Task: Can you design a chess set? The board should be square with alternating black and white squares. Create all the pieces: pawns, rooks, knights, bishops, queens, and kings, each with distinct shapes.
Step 3507:
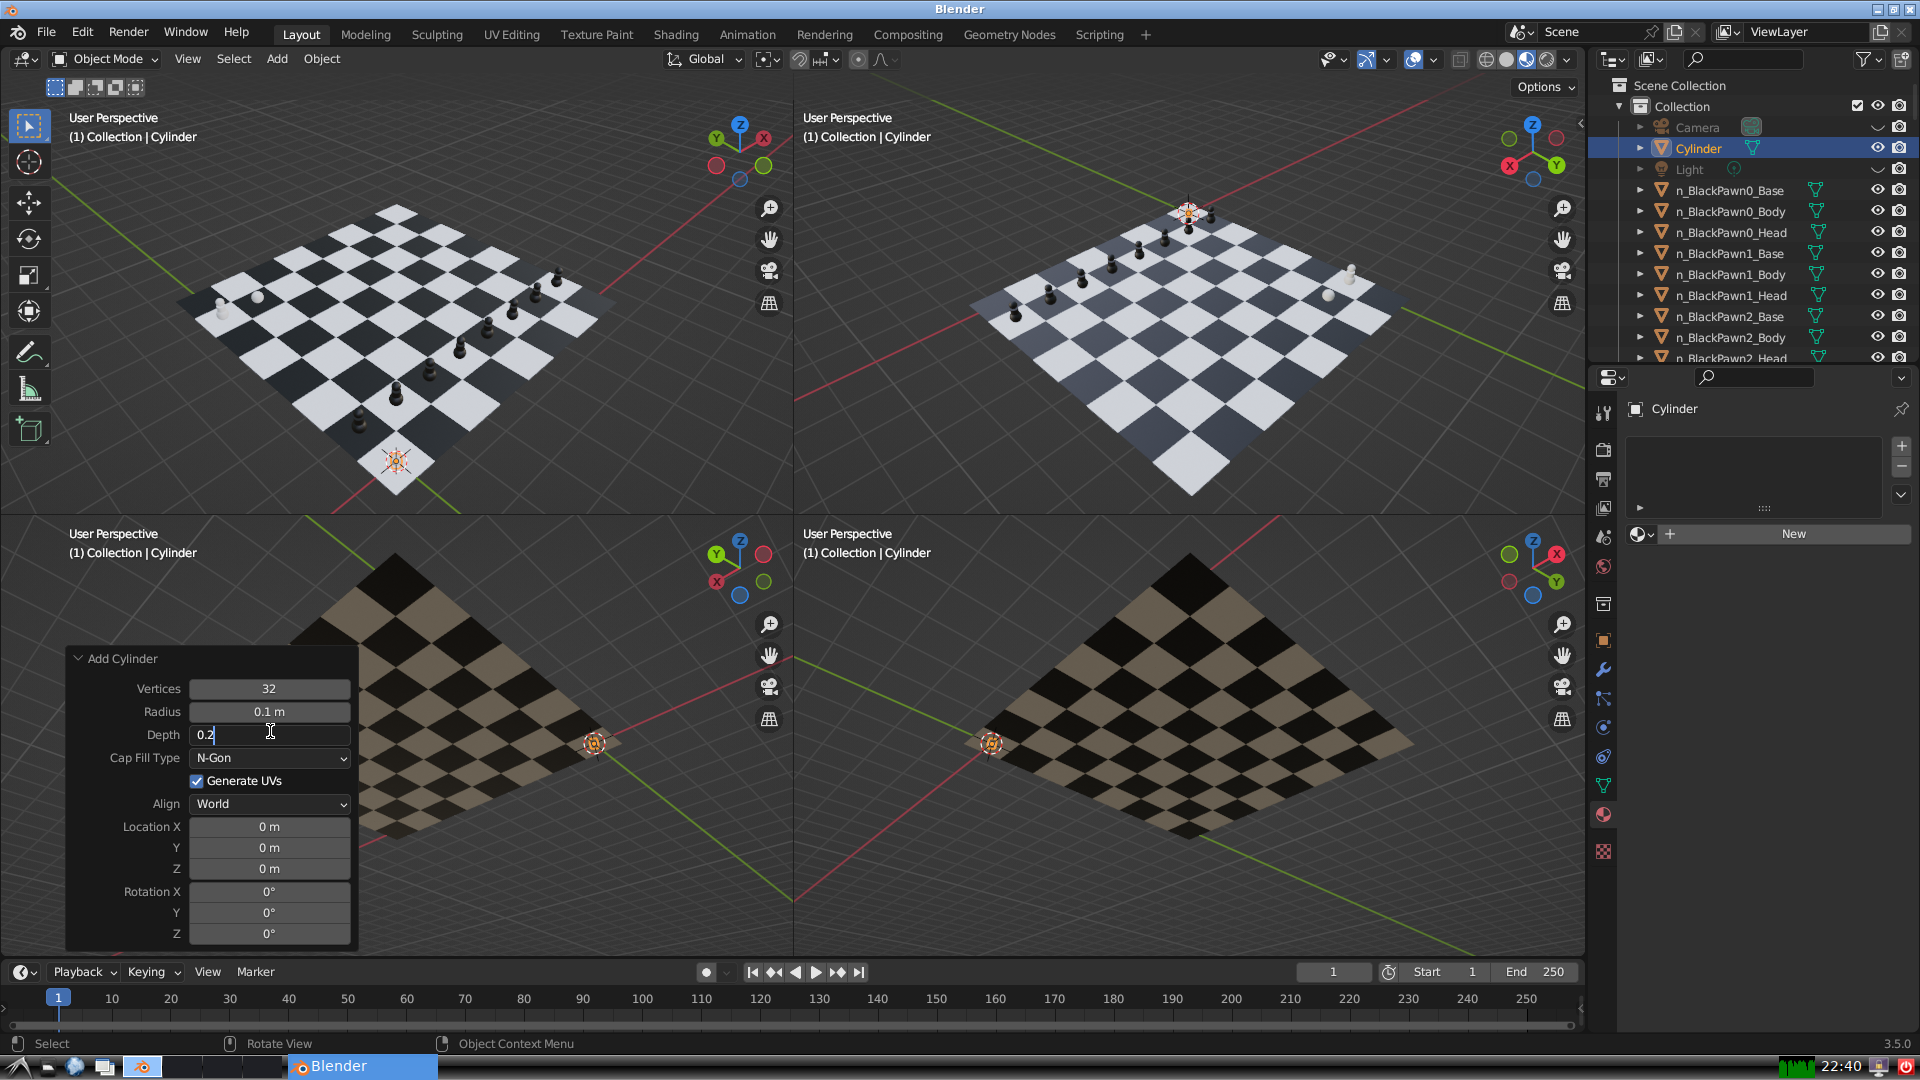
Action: {"key_press": ['Return']}